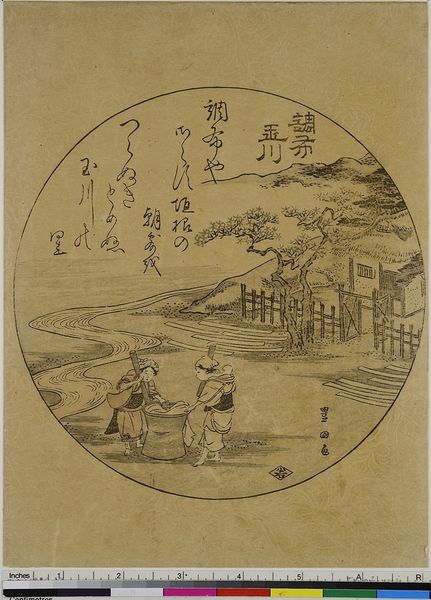
Titel: Chofu no Tamagawa, aus der Serie: Die sechs Juwelenflüsse
Künstler: Utagawa Toyokuni I
Standort: Hamburg
Institution: Museum für Kunst und Gewerbe Hamburg
Schlagwörter: fluss, haus, stoff, holzschnitt, bauernhof, druckgraphik, druckgrafik, literatur, gedicht, zeit, gewebe, edo, reproduktionen, dichtkunst, blumenornamente, druckerzeugnisse, ukiyo, blindprägedruck, blinddruck